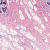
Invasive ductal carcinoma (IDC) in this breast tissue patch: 0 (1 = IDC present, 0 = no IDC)